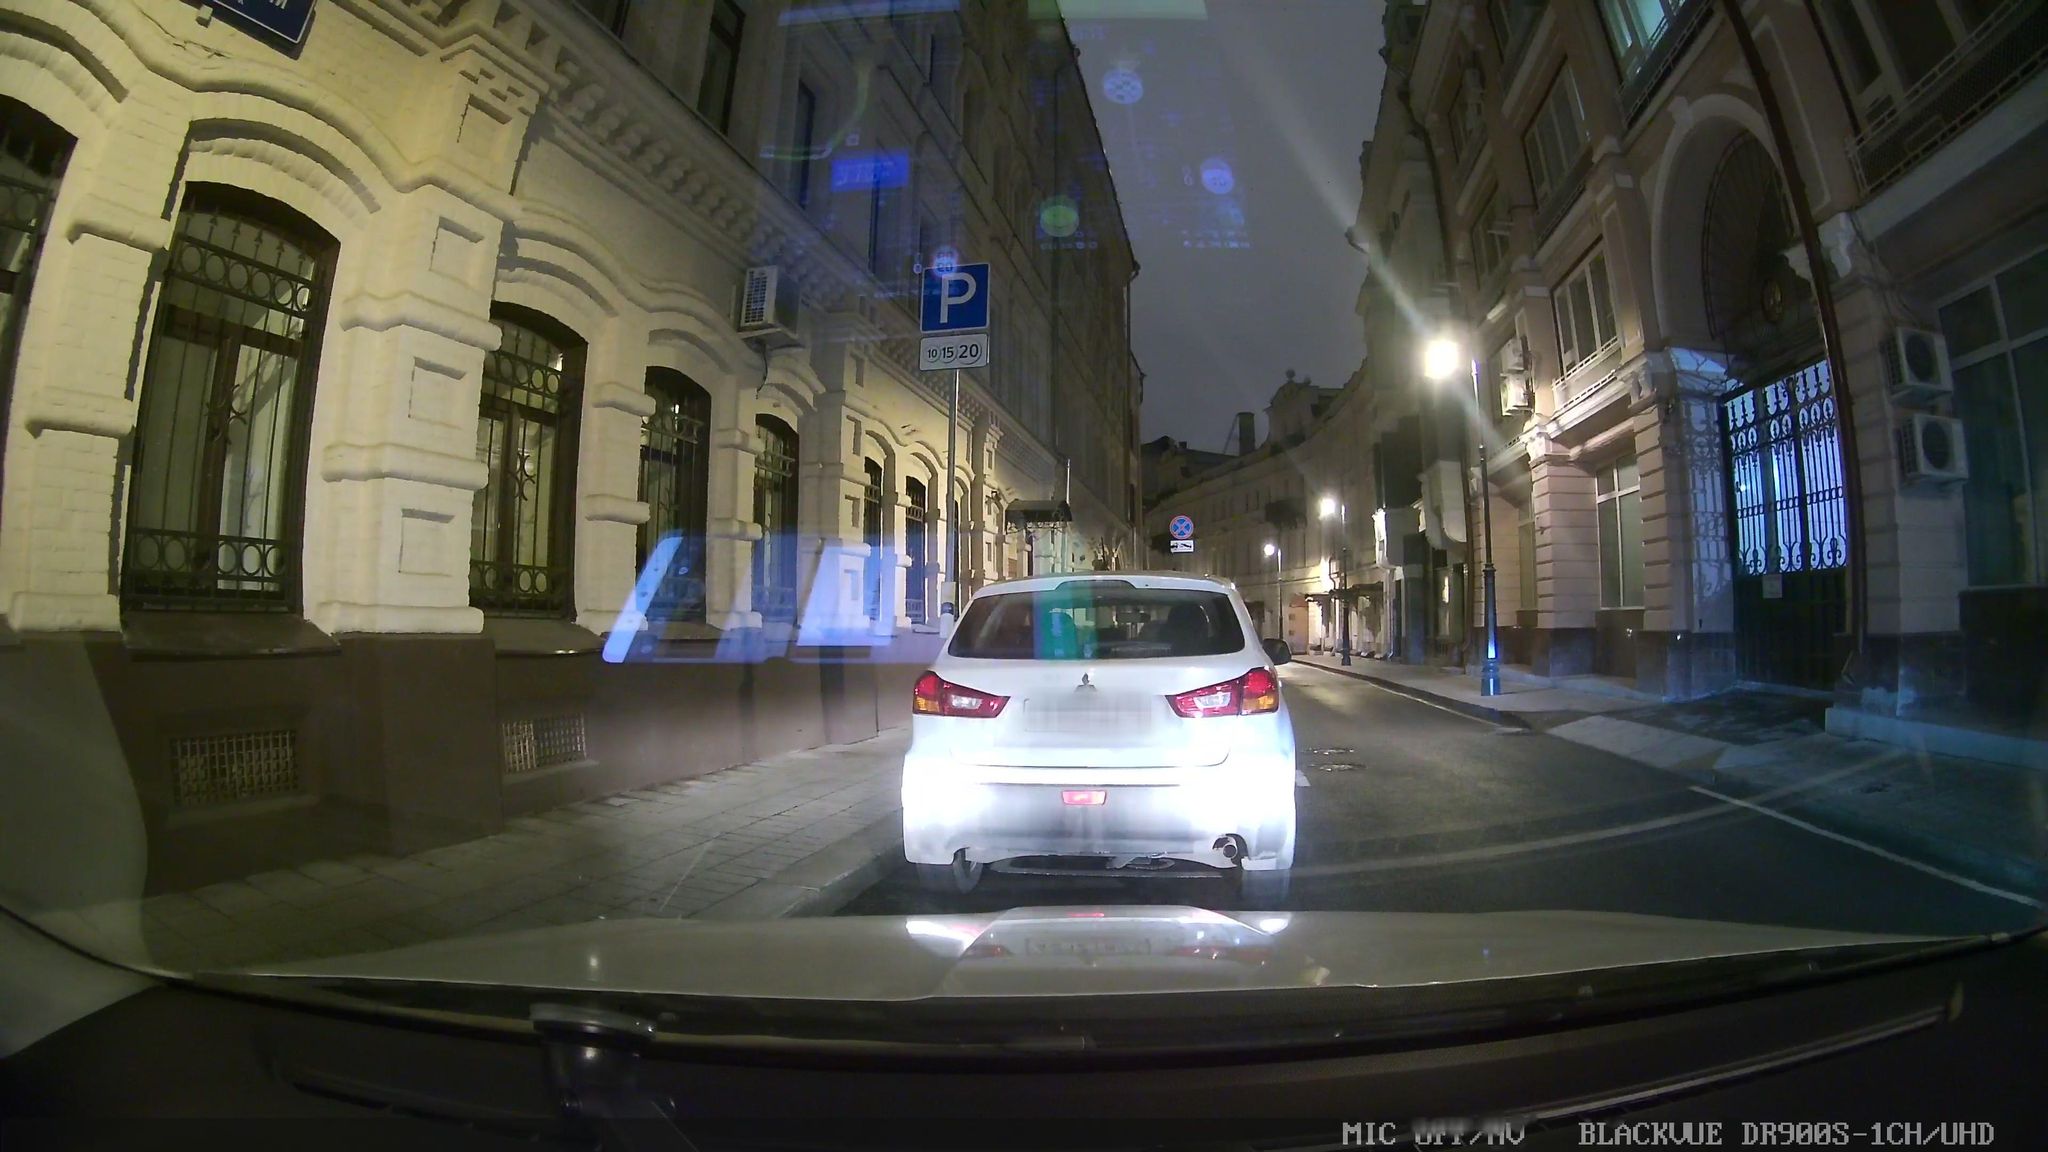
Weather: clear
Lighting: night
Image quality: good
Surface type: driving surface
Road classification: unclassified
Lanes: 2
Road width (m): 1.6
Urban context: urban centre
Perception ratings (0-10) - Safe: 1.29, Lively: 7.85, Beautiful: 3.17, Boring: 1.65, Depressing: 3.8, Wealthy: 5.7